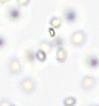
Label: Phaeocystis